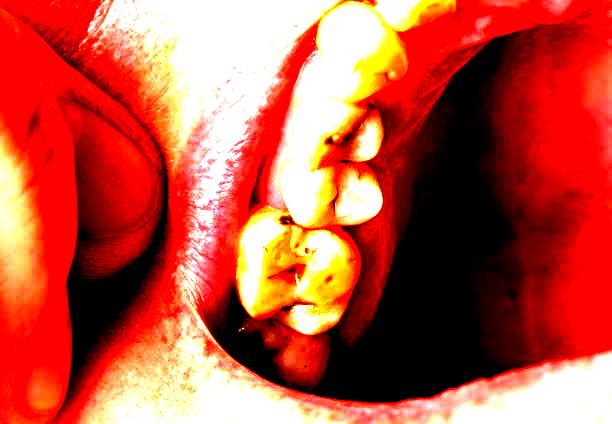
Condition: Calculus